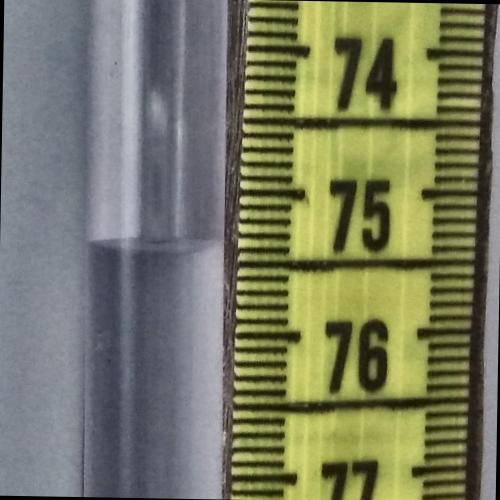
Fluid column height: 75.4 cm